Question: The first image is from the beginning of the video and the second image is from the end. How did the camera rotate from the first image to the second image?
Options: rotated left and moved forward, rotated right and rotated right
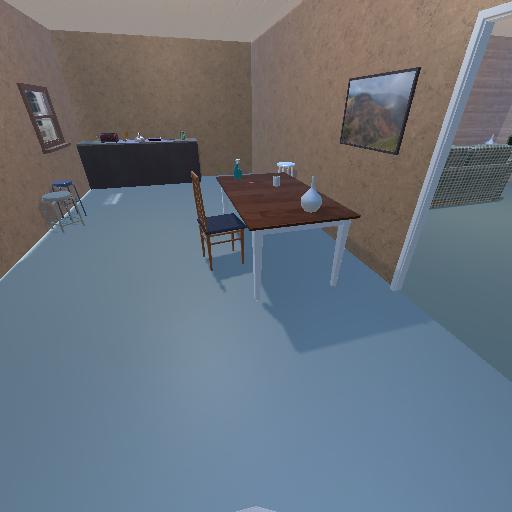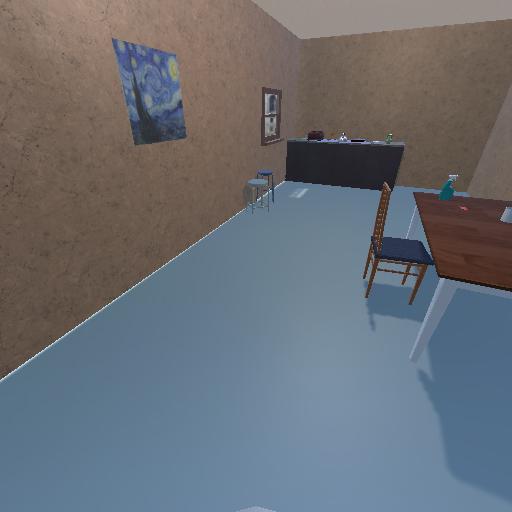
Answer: rotated left and moved forward